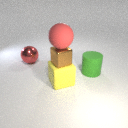
large yellow rubber cube below large red rubber sphere